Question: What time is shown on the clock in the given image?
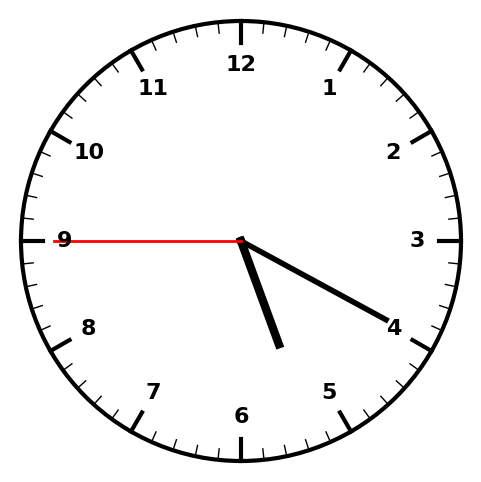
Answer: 05:19:45